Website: lowes
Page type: customer-info-address
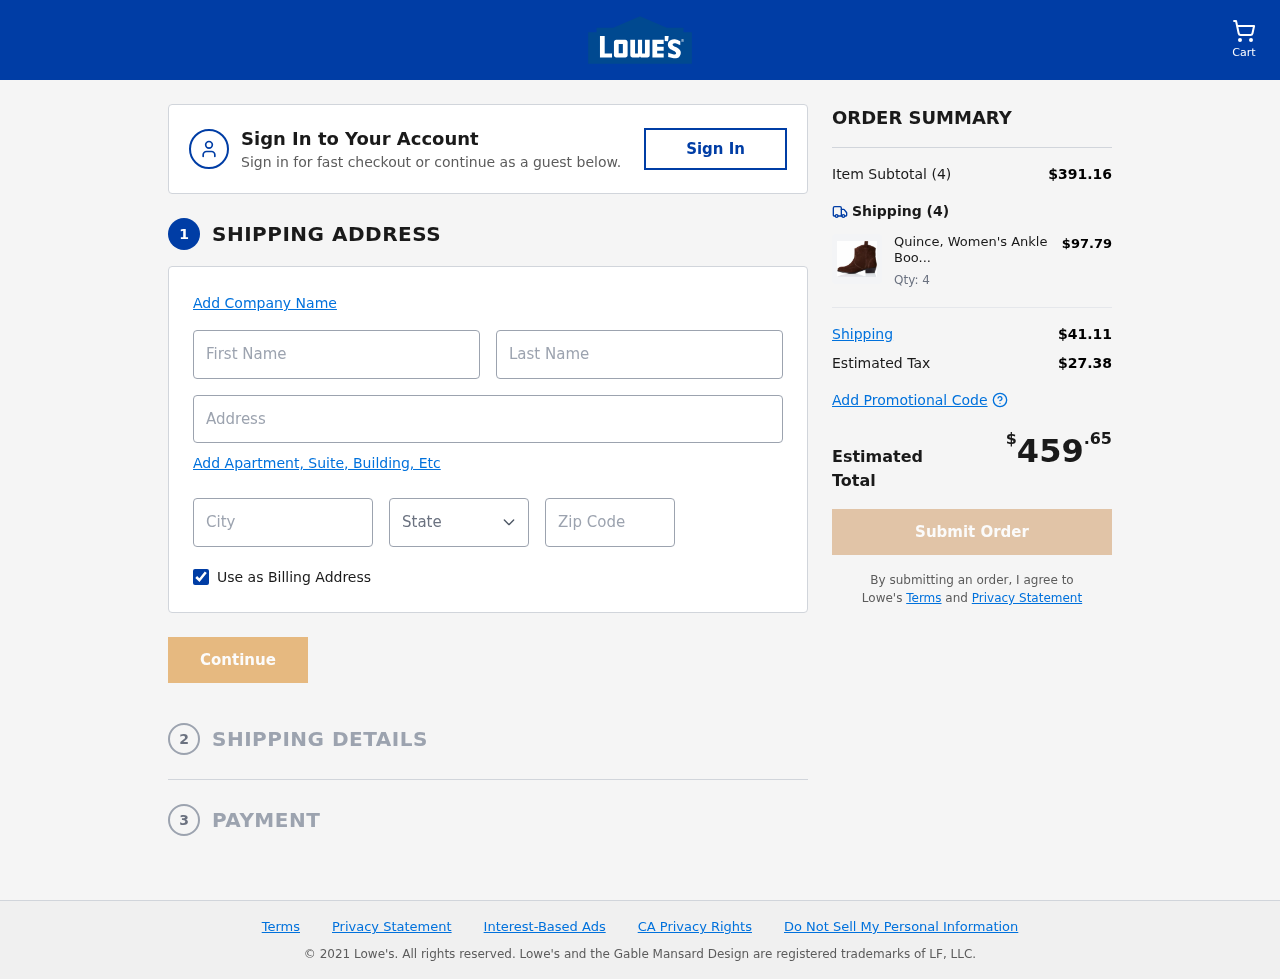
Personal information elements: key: PII_CITY
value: South Cindy
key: PII_FIRSTNAME
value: Ellen
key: PII_LASTNAME
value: Gardner
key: PII_POSTCODE
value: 66314
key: PII_STATE_ABBR
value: WA
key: PII_STREET
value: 38976 William Hollow Suite 309
Product elements: key: PRODUCT1_NAME
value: Quince, Women's Ankle Boots
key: PRODUCT1_PRICE
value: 97.79
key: PRODUCT1_QUANTITY
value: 4
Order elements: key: ORDER_NUM_ITEMS
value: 4
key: ORDER_SUBTOTAL
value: $391.16
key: ORDER_NUM_ITEMS2
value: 4
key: ORDER_SHIPPING_COST
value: $41.11
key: ORDER_TAX
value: $27.38
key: ORDER_TOTAL
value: $459.65